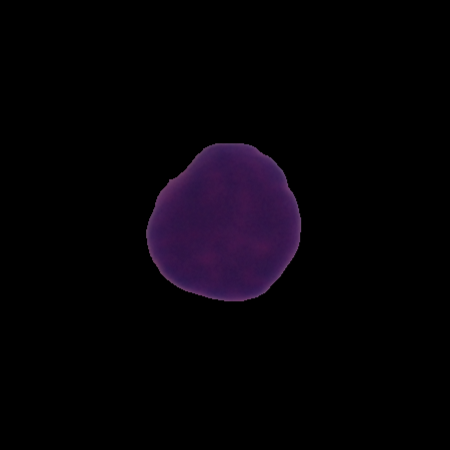
Label: healthy